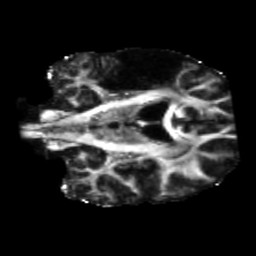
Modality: FA
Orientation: coronal
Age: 66
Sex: male
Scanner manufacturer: siemens
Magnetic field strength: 3 T
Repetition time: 5.47 s
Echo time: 0.0854 s